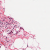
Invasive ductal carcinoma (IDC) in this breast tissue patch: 0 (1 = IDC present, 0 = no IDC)